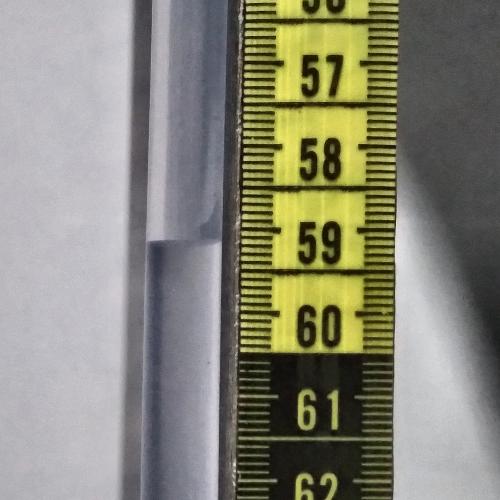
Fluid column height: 59.2 cm